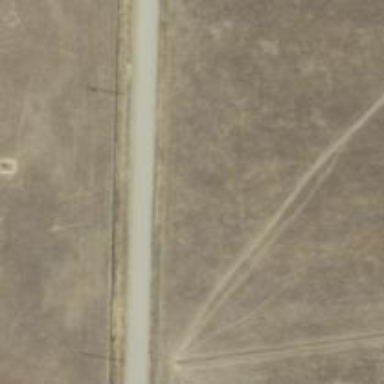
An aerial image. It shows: Tertiary road.